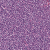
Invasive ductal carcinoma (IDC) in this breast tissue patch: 1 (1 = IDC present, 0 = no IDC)